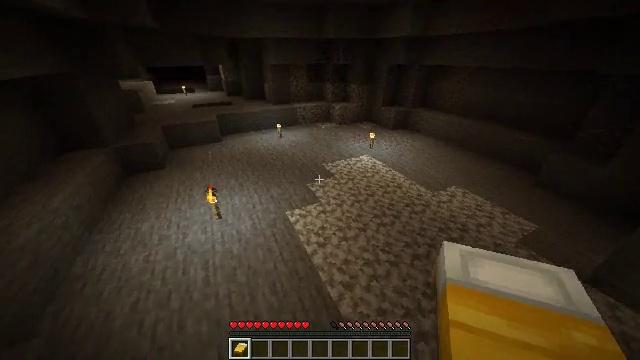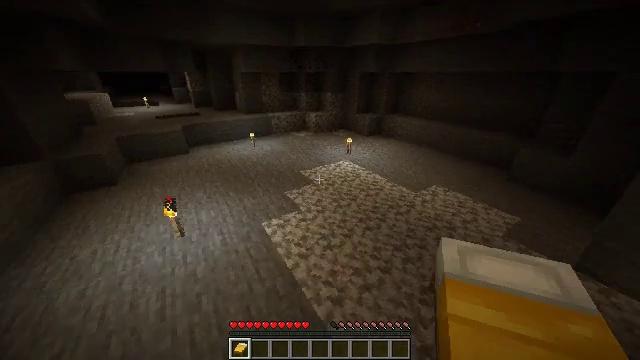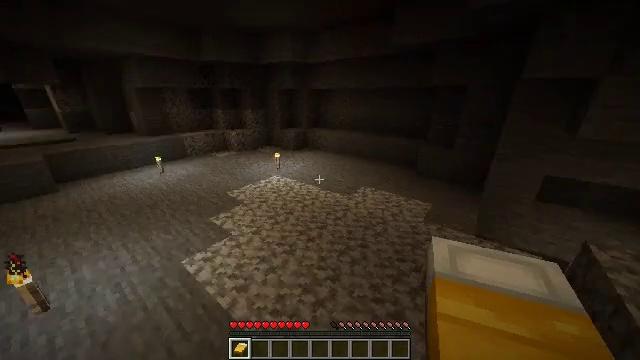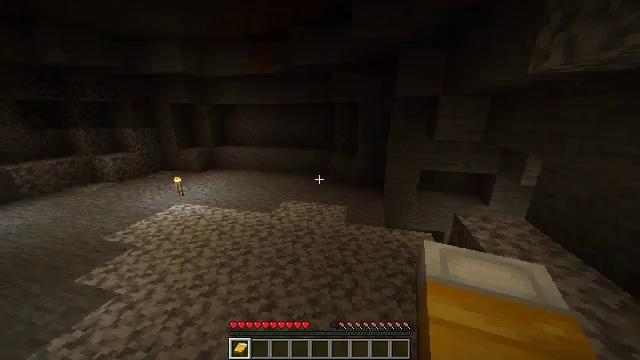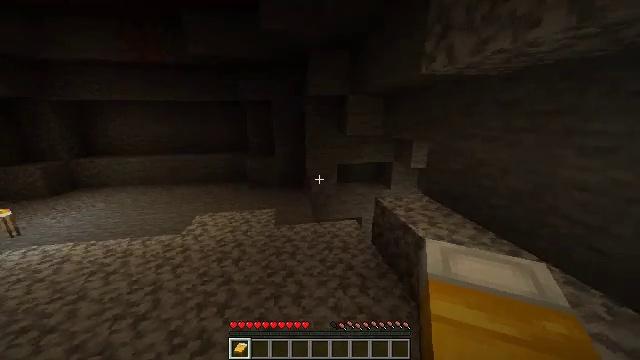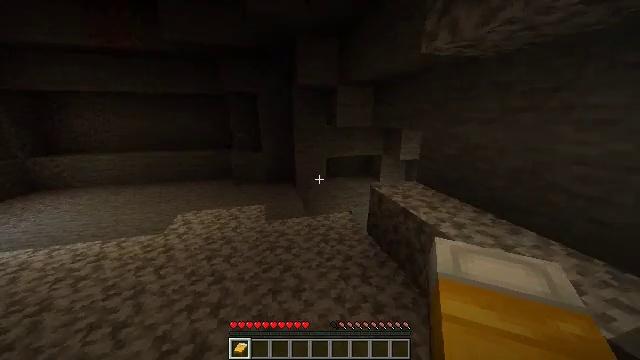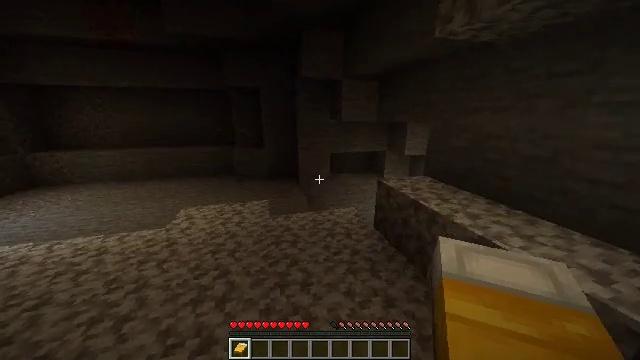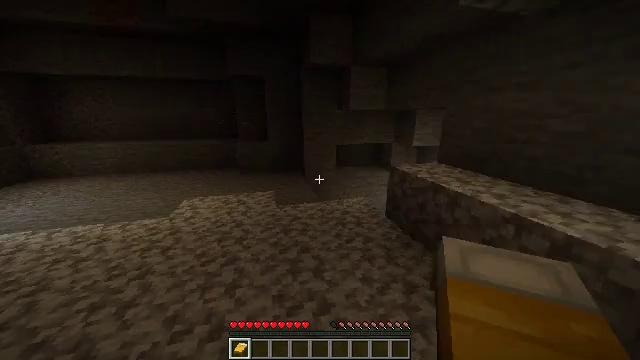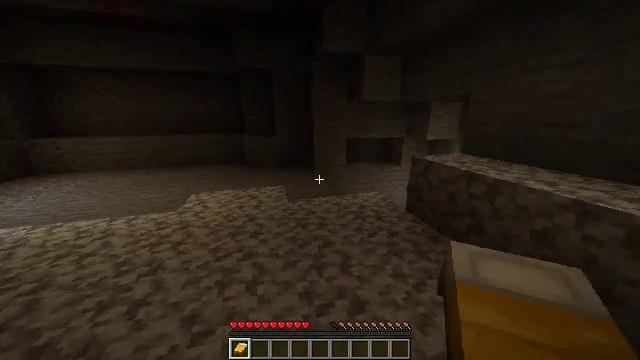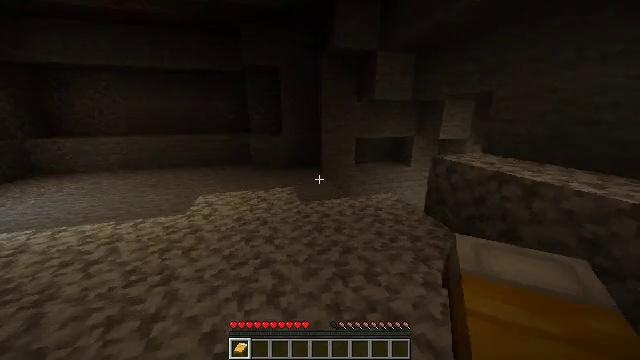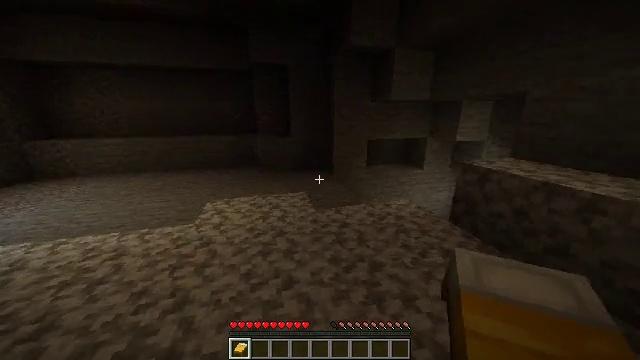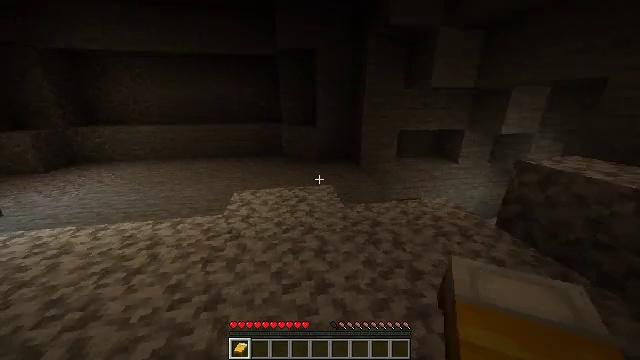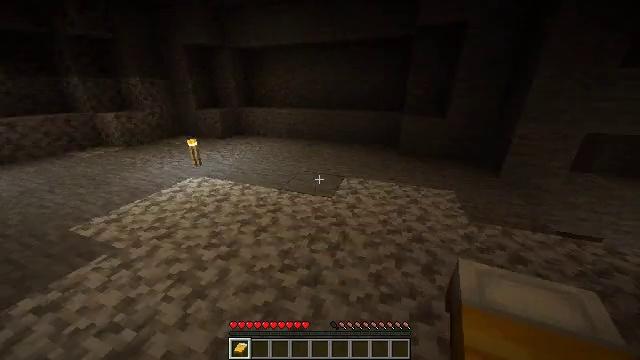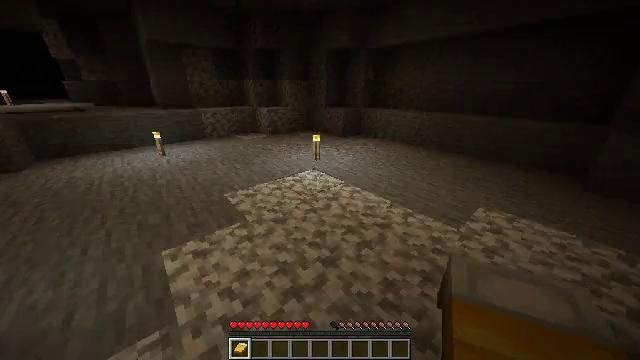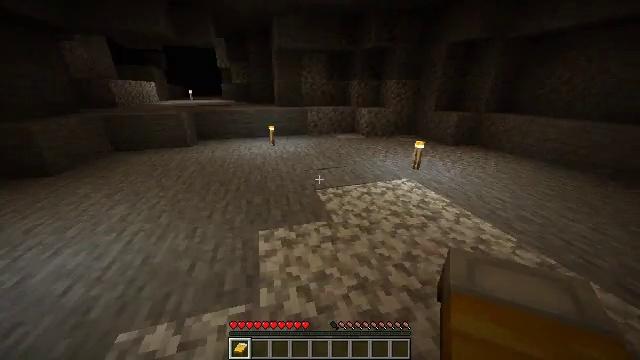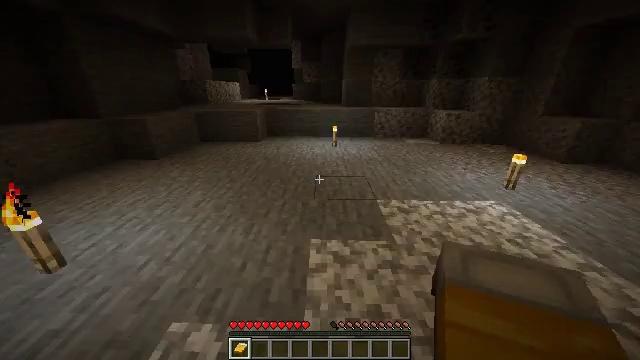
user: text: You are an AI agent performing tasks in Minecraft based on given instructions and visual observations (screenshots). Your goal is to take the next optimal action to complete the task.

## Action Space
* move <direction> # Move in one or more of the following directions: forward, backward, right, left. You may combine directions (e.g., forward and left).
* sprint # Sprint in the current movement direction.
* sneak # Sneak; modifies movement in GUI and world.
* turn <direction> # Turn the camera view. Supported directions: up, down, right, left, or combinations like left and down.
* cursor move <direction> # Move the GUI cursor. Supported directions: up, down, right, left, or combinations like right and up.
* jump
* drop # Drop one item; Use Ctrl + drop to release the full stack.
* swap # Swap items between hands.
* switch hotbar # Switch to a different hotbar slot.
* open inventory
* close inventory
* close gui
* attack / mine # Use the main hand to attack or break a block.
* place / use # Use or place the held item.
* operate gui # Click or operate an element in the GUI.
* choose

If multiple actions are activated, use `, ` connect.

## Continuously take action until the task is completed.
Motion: motion action
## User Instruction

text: Hunt mobs.
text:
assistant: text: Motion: move forward, sprint, turn right and up
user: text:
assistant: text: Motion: move forward, sprint, turn right and up
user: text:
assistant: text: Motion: move forward and move left, sprint, turn right and up
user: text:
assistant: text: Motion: move forward and move left, sprint, turn right
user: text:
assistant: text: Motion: move forward and move left, sprint, turn right
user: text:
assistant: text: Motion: move forward and move left, sprint
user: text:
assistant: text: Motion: move forward and move left, sprint
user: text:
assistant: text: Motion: move forward and move left, sprint
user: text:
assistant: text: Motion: move forward and move left, sprint
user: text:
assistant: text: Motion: move forward and move left, sprint
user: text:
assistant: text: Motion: move forward and move left, sprint, turn left and down
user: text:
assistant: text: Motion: move forward and move left, sprint, turn left and down
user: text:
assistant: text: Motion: move forward and move left, sprint, turn left
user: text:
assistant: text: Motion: move forward and move left, sprint, turn left
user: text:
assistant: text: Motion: move forward, sprint, turn left
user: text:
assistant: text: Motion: move forward, sprint, turn left
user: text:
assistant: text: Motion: move forward, sprint
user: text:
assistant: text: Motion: move forward, sprint
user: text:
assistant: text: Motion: move forward, sprint
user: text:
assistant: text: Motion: move forward, sprint, turn left and up
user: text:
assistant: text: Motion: move forward, sprint, turn left and up
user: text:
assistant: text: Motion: move forward, sprint, turn left
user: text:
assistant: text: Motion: move forward, sprint, turn left, jump
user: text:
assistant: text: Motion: move forward, sprint, jump
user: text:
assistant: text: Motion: move forward, sprint, jump
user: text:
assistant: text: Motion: move forward, sprint, turn up, jump
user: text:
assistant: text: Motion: move forward, sprint, turn right, jump
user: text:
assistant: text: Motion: move forward, sprint, turn right, jump
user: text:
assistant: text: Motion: move forward, sprint, turn right, jump
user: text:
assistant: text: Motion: move forward, sprint, turn right, jump